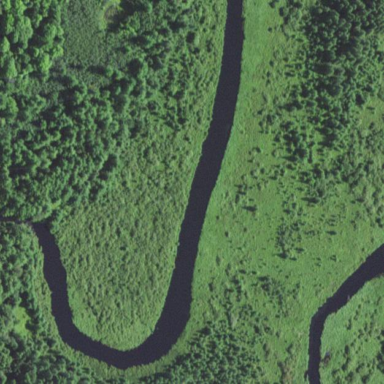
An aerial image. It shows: River flowing through natural landscape.